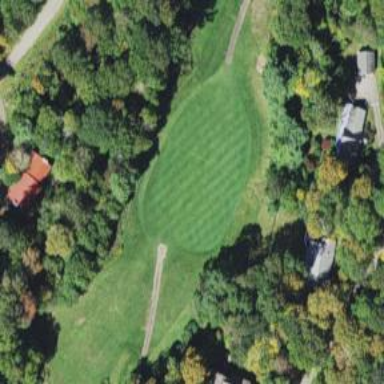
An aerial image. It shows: Grassy golf fairway.